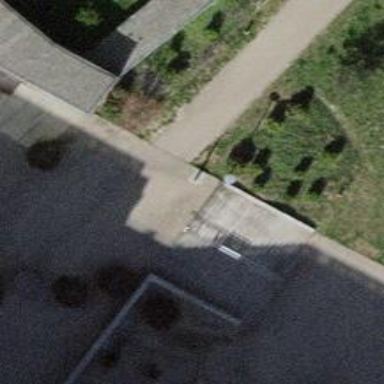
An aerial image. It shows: Steps made of paving stones.